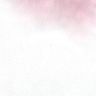
Metastatic tissue present: no